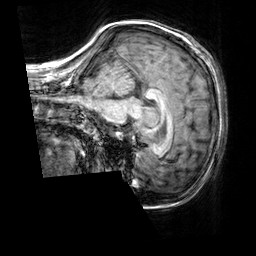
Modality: T1w
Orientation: sagittal
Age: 25
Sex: female
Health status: healthy
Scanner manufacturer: siemens
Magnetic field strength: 3 T
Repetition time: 2.3 s
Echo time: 0.00303 s